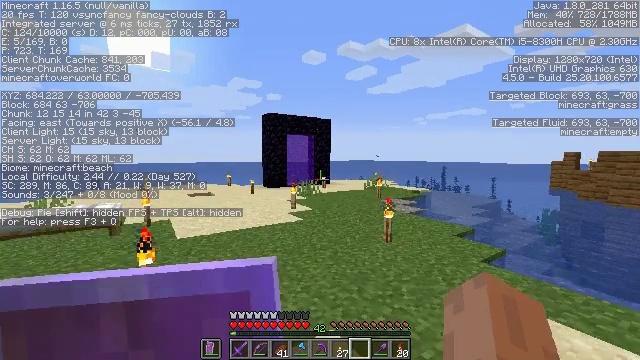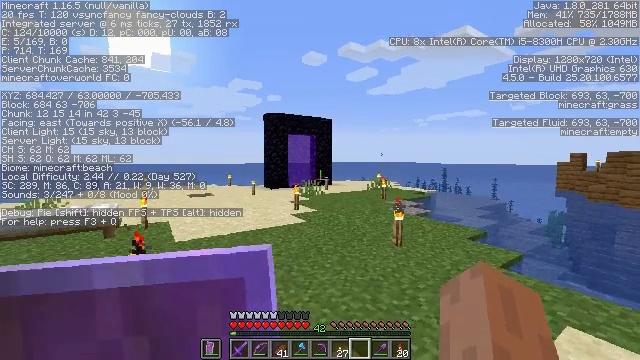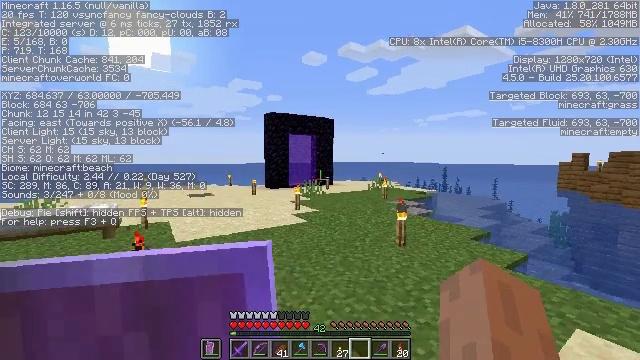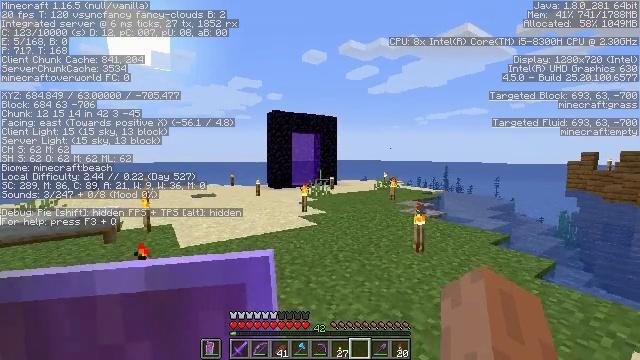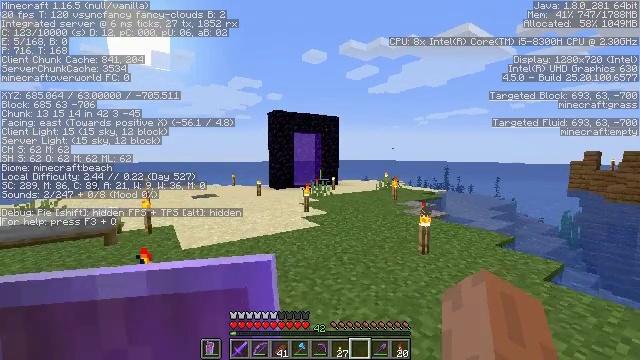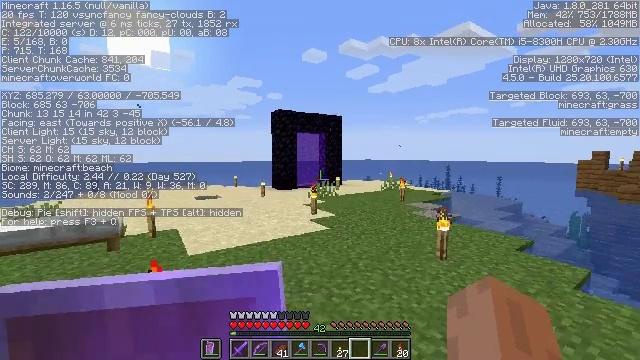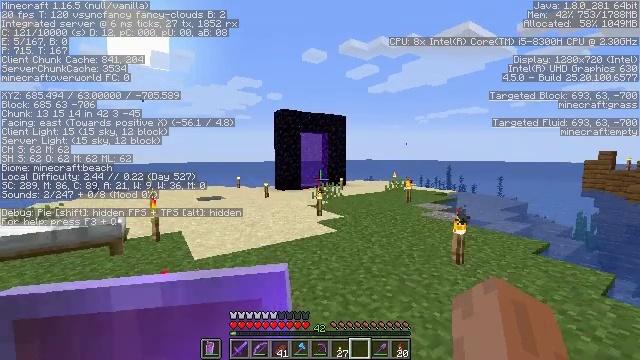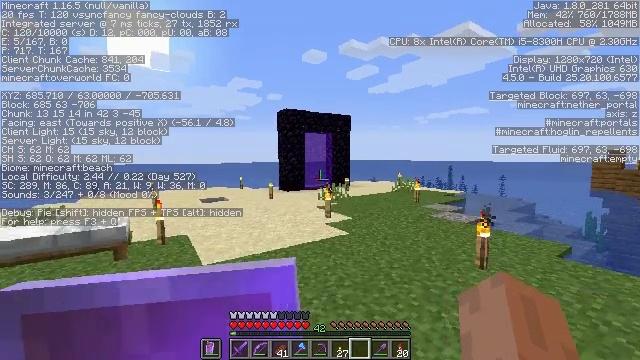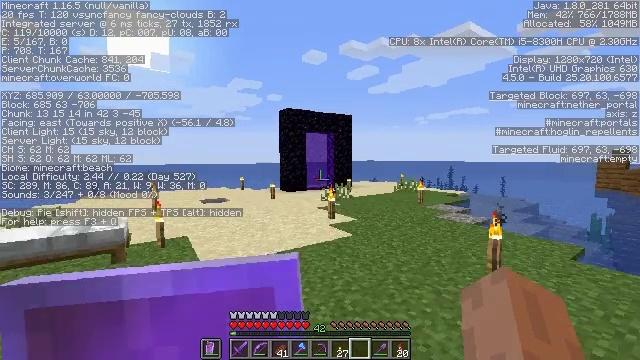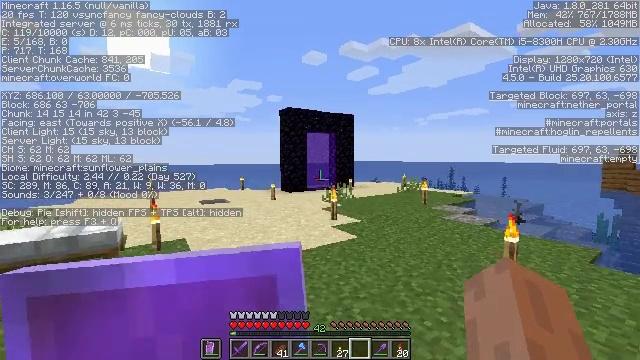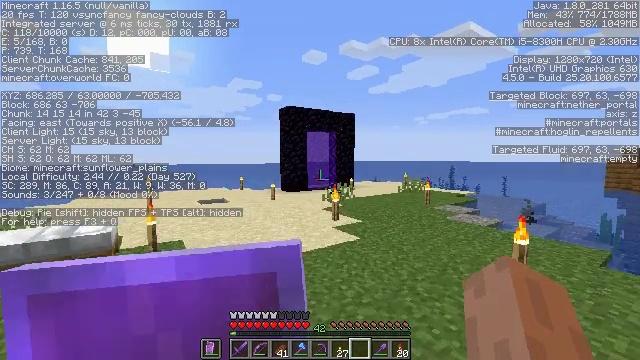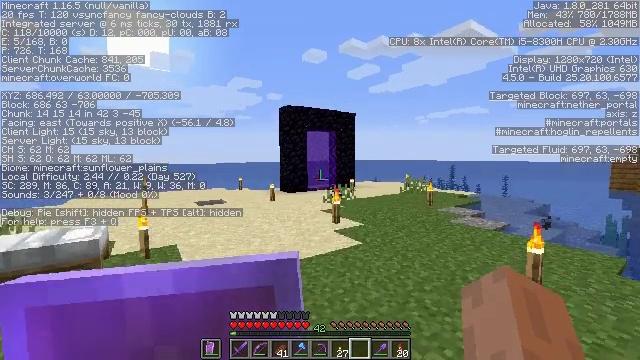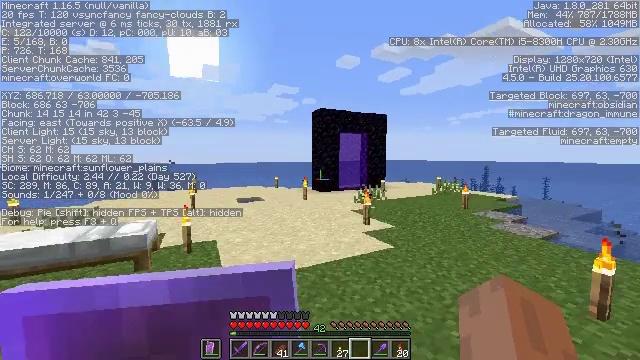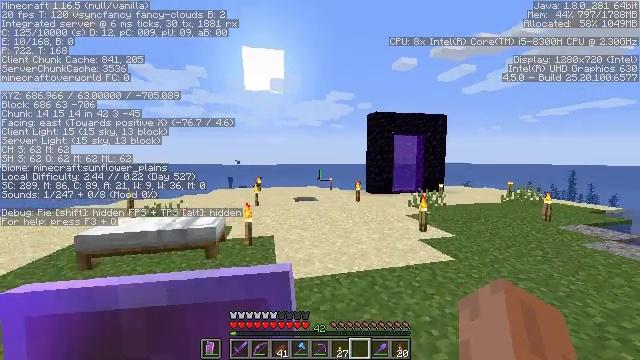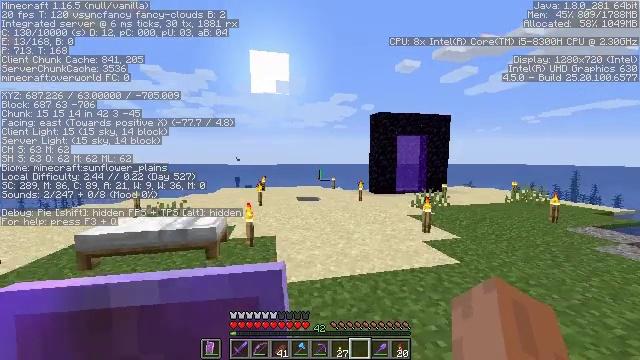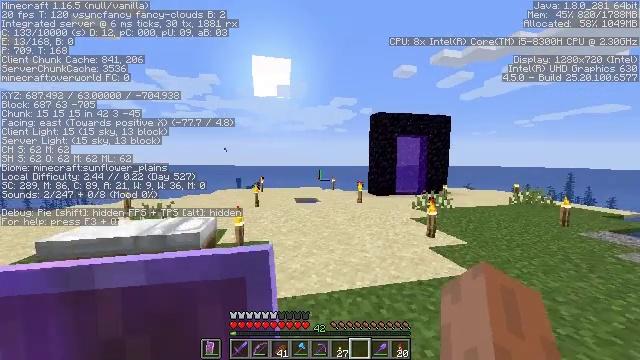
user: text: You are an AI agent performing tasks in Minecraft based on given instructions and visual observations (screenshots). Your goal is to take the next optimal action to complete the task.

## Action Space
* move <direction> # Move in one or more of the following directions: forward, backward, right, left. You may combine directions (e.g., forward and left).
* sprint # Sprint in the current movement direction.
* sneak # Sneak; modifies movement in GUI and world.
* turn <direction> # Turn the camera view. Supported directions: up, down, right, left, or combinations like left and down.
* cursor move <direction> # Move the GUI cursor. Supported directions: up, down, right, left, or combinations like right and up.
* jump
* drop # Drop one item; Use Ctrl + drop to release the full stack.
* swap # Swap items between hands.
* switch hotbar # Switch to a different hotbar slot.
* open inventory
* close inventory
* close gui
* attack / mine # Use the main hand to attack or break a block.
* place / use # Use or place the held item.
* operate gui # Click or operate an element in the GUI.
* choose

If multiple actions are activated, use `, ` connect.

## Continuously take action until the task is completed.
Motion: motion action
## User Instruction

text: Harvest obsidian for portal building.
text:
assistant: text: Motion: move forward and move left
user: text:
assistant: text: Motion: move forward and move left
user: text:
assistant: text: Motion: move forward and move left
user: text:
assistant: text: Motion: move forward and move left
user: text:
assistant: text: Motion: move forward and move left
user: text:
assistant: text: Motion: move forward and move left
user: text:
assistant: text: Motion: move forward and move left
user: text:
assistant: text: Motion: move forward
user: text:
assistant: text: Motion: move forward
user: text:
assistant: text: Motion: move forward
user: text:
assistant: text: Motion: move forward, sprint
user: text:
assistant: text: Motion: move forward, sprint, turn left
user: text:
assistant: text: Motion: move forward, sprint, turn left
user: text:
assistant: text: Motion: move forward, sprint, turn left
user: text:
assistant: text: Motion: move forward, sprint
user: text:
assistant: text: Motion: move forward, sprint
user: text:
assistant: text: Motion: move forward, sprint
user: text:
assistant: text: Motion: move forward, sprint
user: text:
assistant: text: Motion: move forward, sprint
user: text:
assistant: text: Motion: move forward, sprint
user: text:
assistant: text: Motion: move forward, sprint
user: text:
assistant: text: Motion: move forward, sprint
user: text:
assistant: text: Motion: move forward, sprint
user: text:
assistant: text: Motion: move forward, sprint
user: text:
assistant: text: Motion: move forward, sprint
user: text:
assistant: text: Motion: move forward, sprint, turn right
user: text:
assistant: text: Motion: move forward, sprint, turn right
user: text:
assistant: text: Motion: move forward, sprint, turn right
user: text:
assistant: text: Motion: move forward, sprint, turn right
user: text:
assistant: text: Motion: move forward, sprint, turn right and down